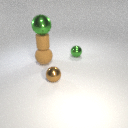
small brown metal sphere to the left of small green metal sphere